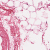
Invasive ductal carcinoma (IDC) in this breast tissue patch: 0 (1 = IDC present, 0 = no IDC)